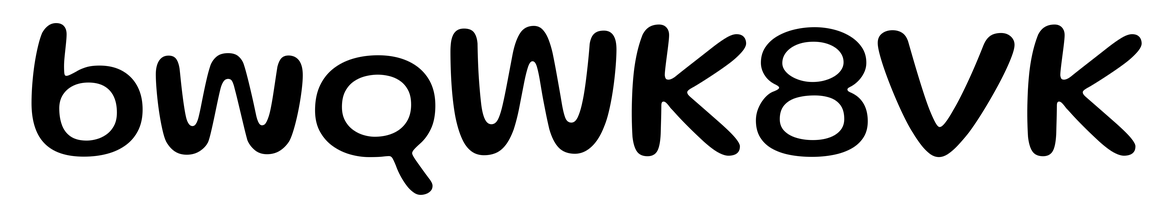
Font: Gluten_Regular